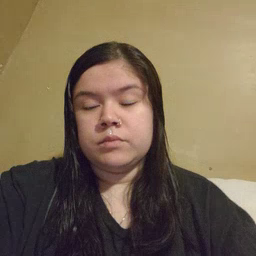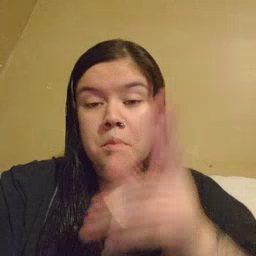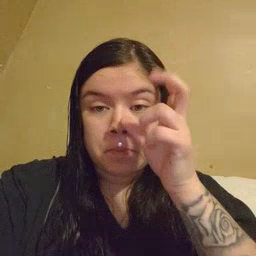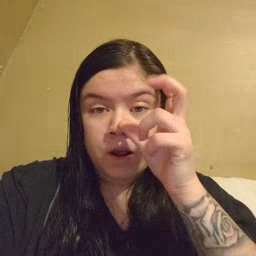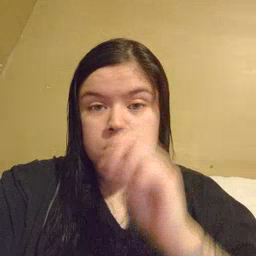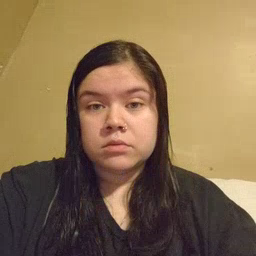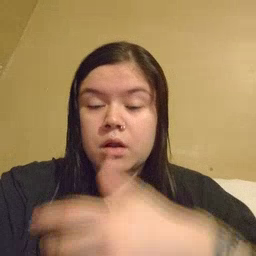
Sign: bug